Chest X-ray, PA view. Patient: 80 years old, sex M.
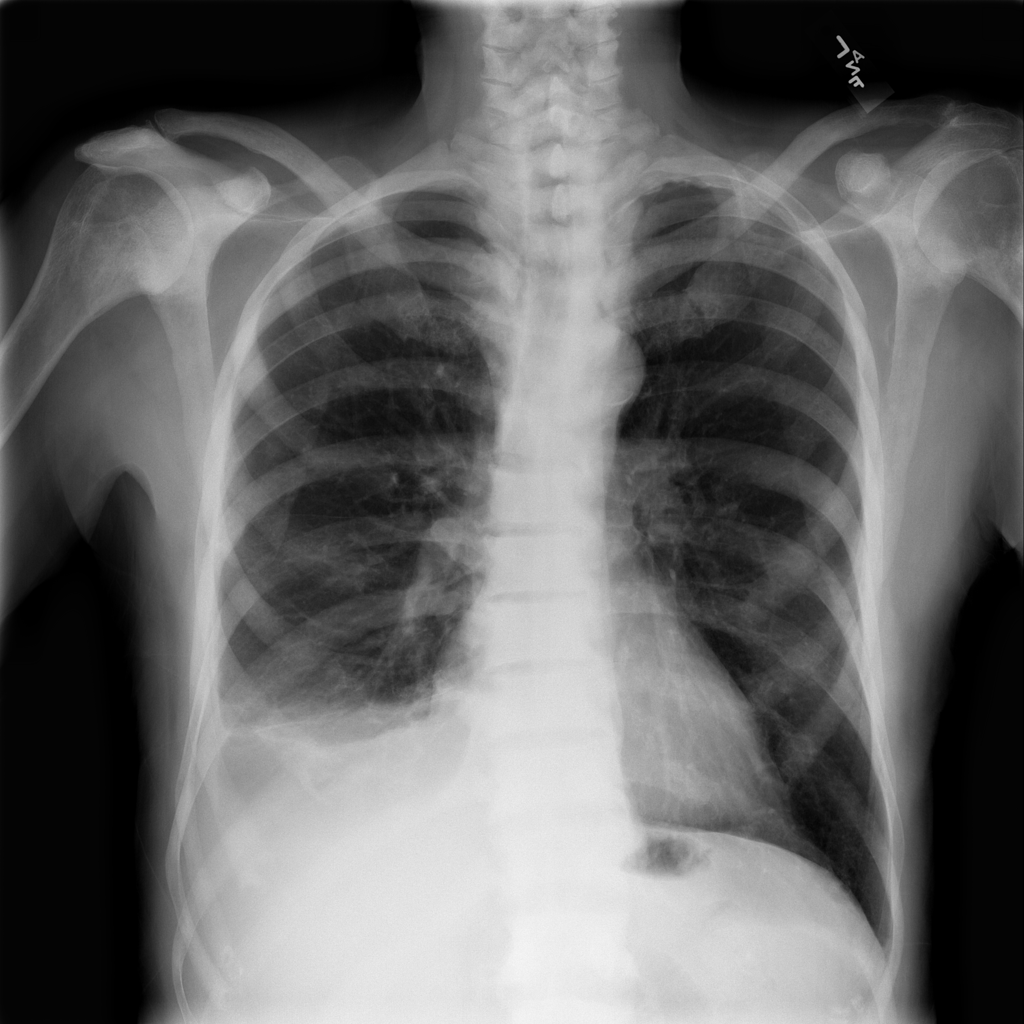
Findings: Effusion